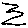
Label: zigzag